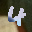
Label: 4